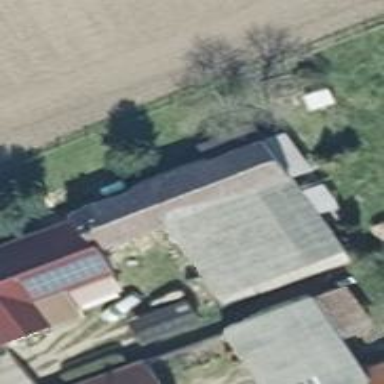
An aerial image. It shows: Gabled barn with red roof made of roof tiles. The building itself is gray.